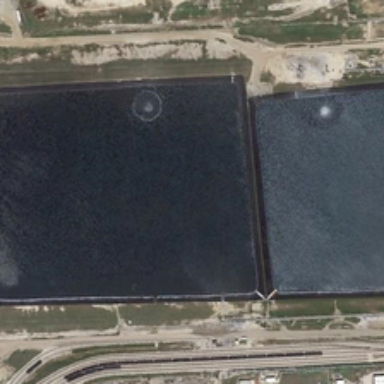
There are two square lakes on the land .